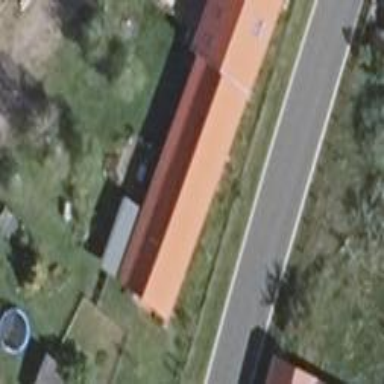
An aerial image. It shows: Building with gabled roof oriented along its structure. The roof is colored grey.